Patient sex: M
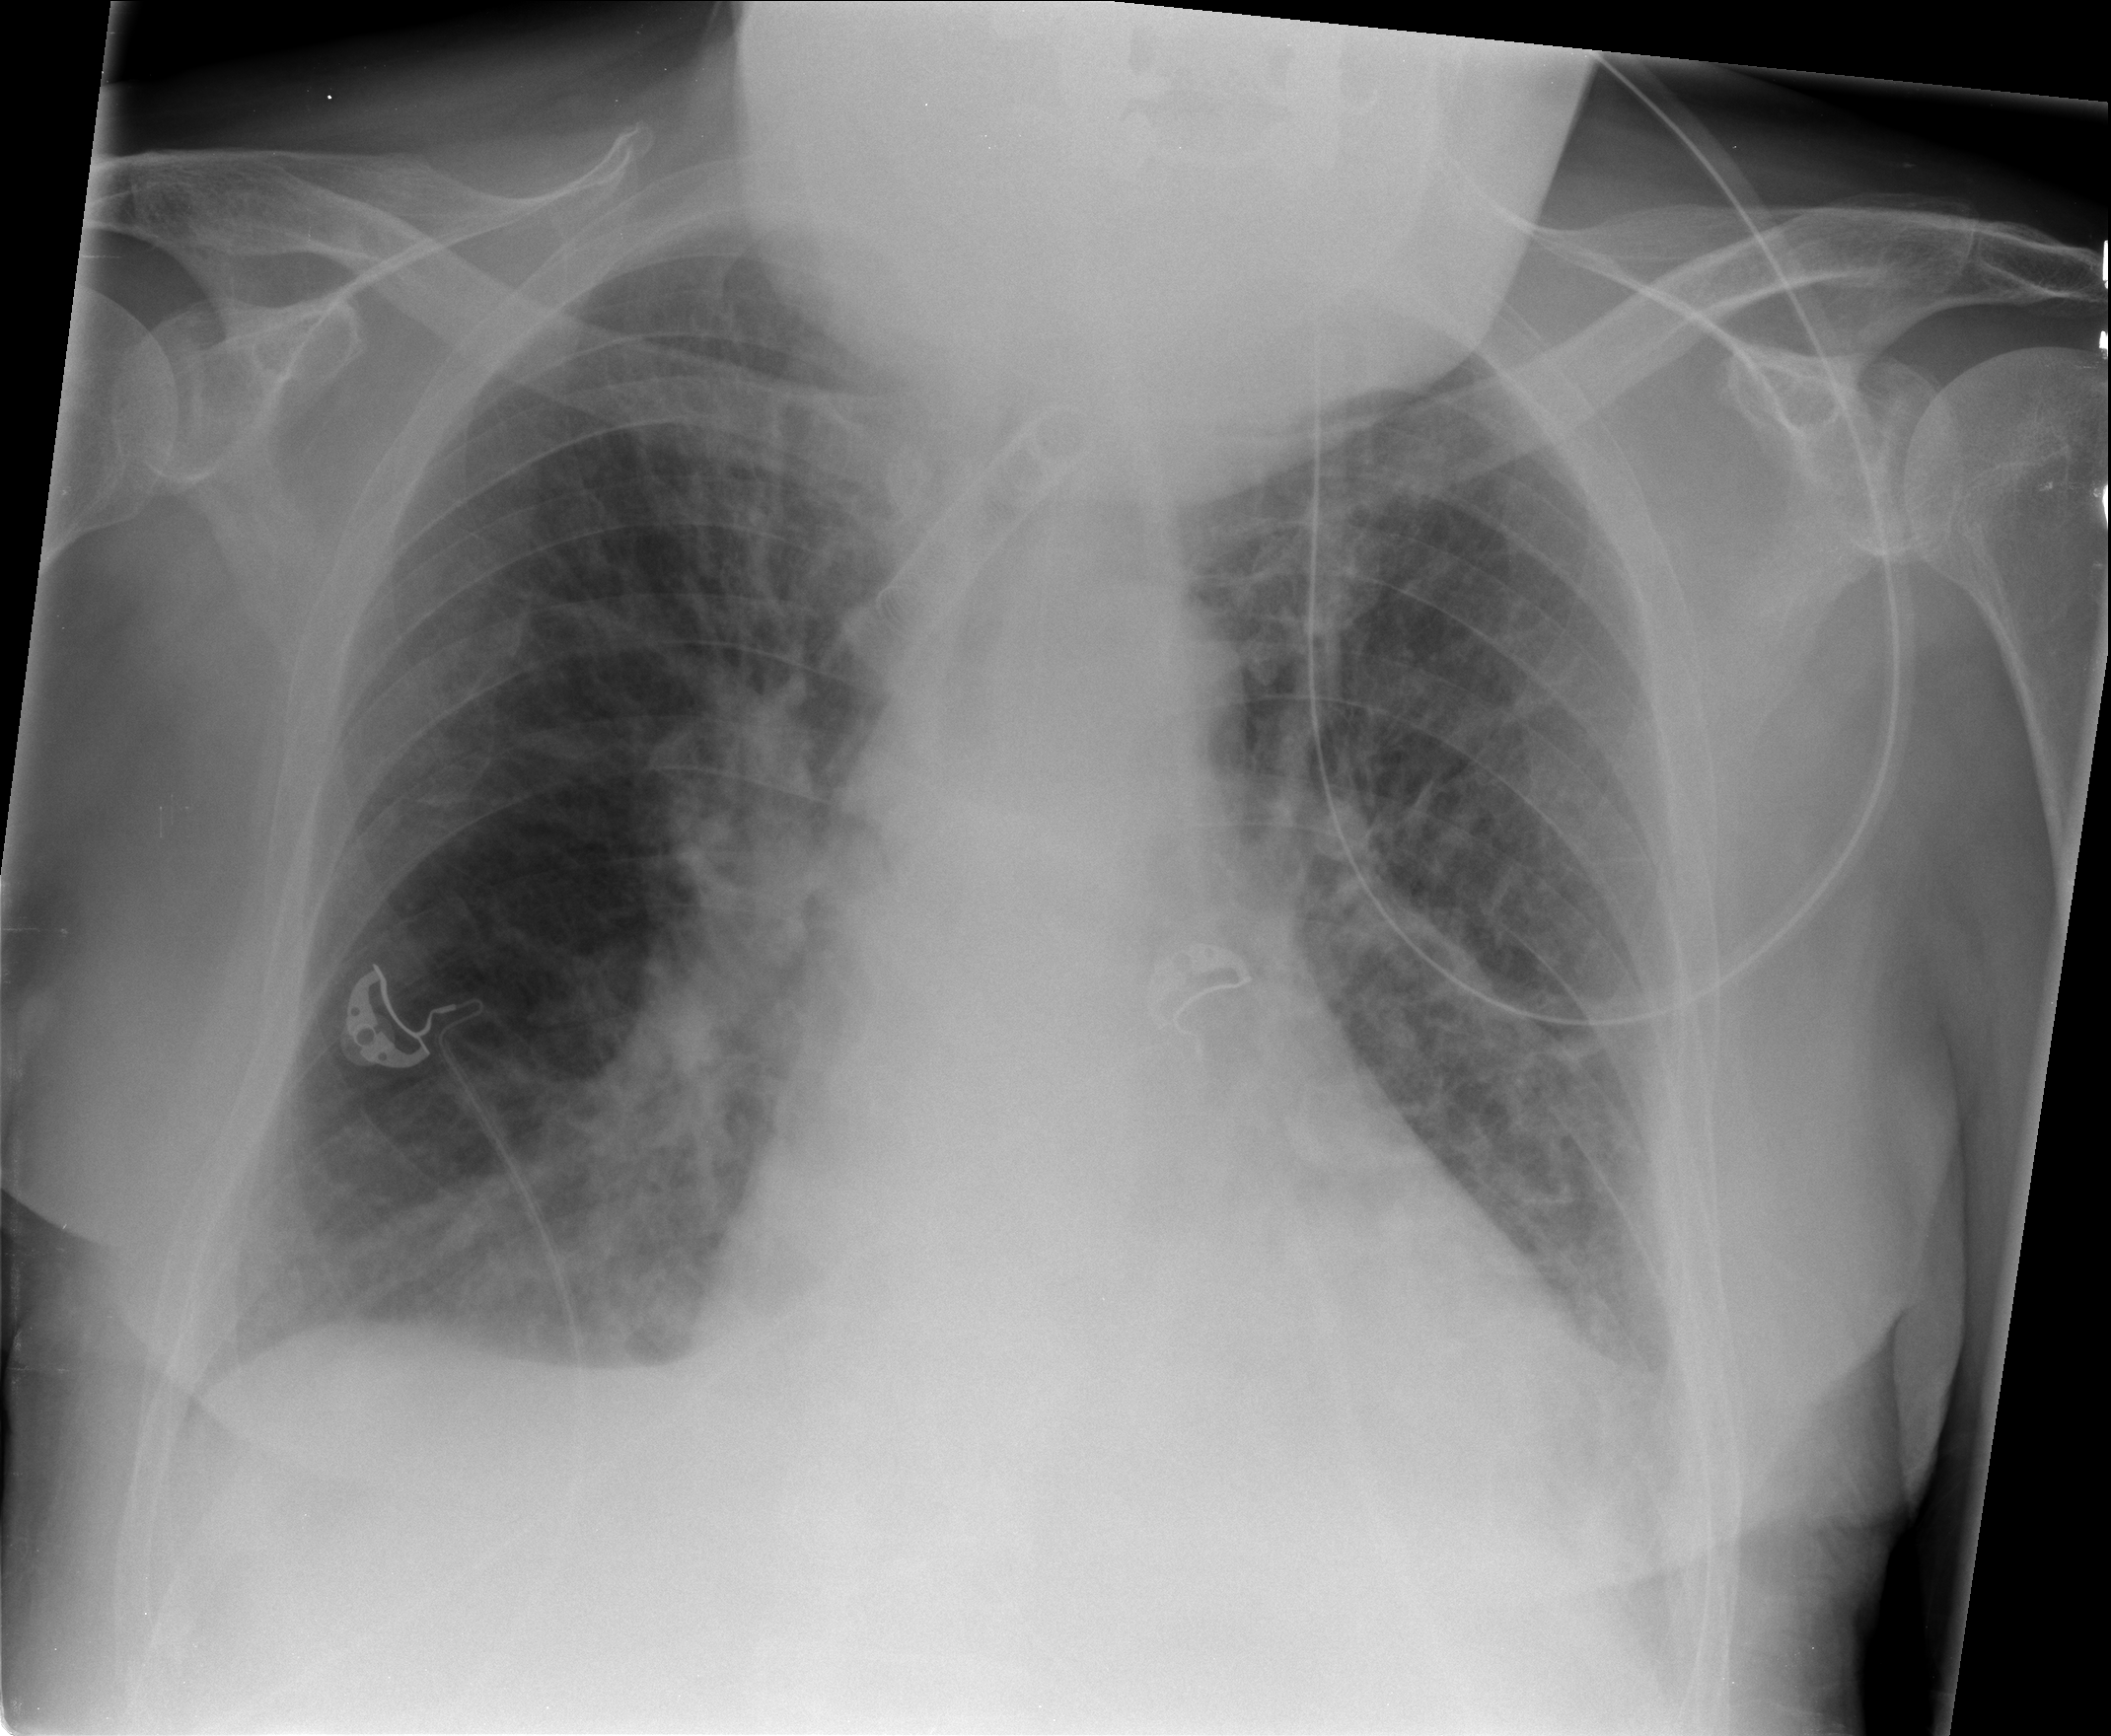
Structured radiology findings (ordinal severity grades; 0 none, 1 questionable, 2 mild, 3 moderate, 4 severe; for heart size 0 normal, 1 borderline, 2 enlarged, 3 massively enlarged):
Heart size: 2
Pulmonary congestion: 2
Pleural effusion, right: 0
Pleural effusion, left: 1
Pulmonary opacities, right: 0
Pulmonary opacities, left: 2
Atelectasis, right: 2
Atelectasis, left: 2